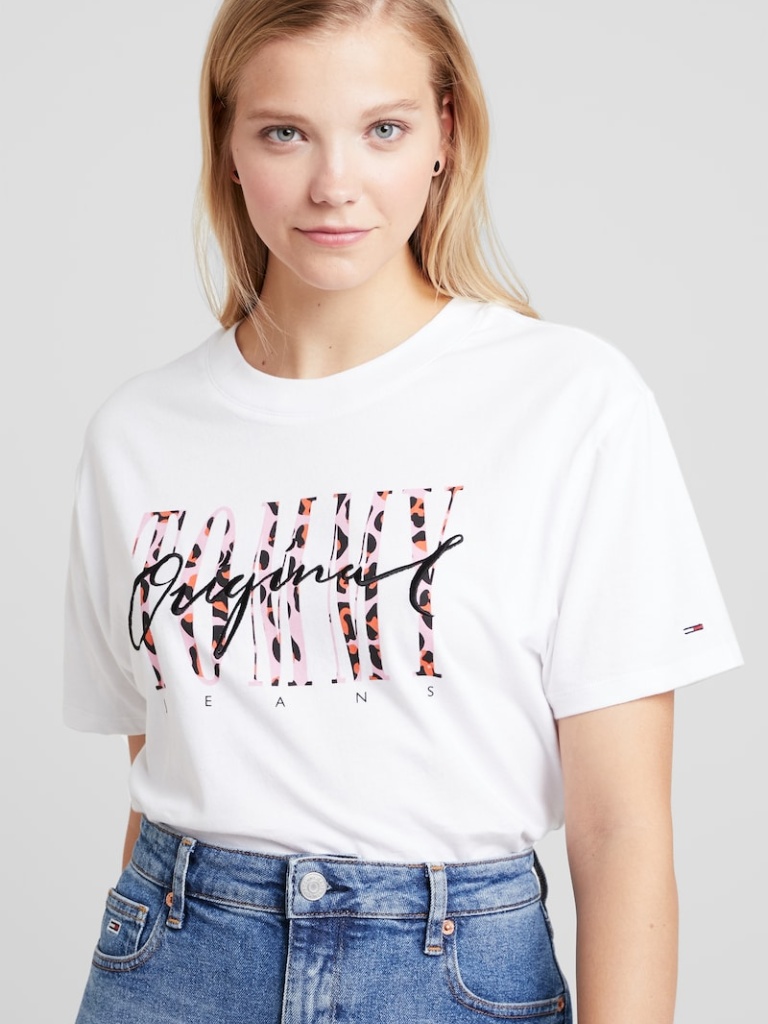
cotton relaxed short sleeve hip length French Tucked crew t-shirt